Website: apple
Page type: billing-address
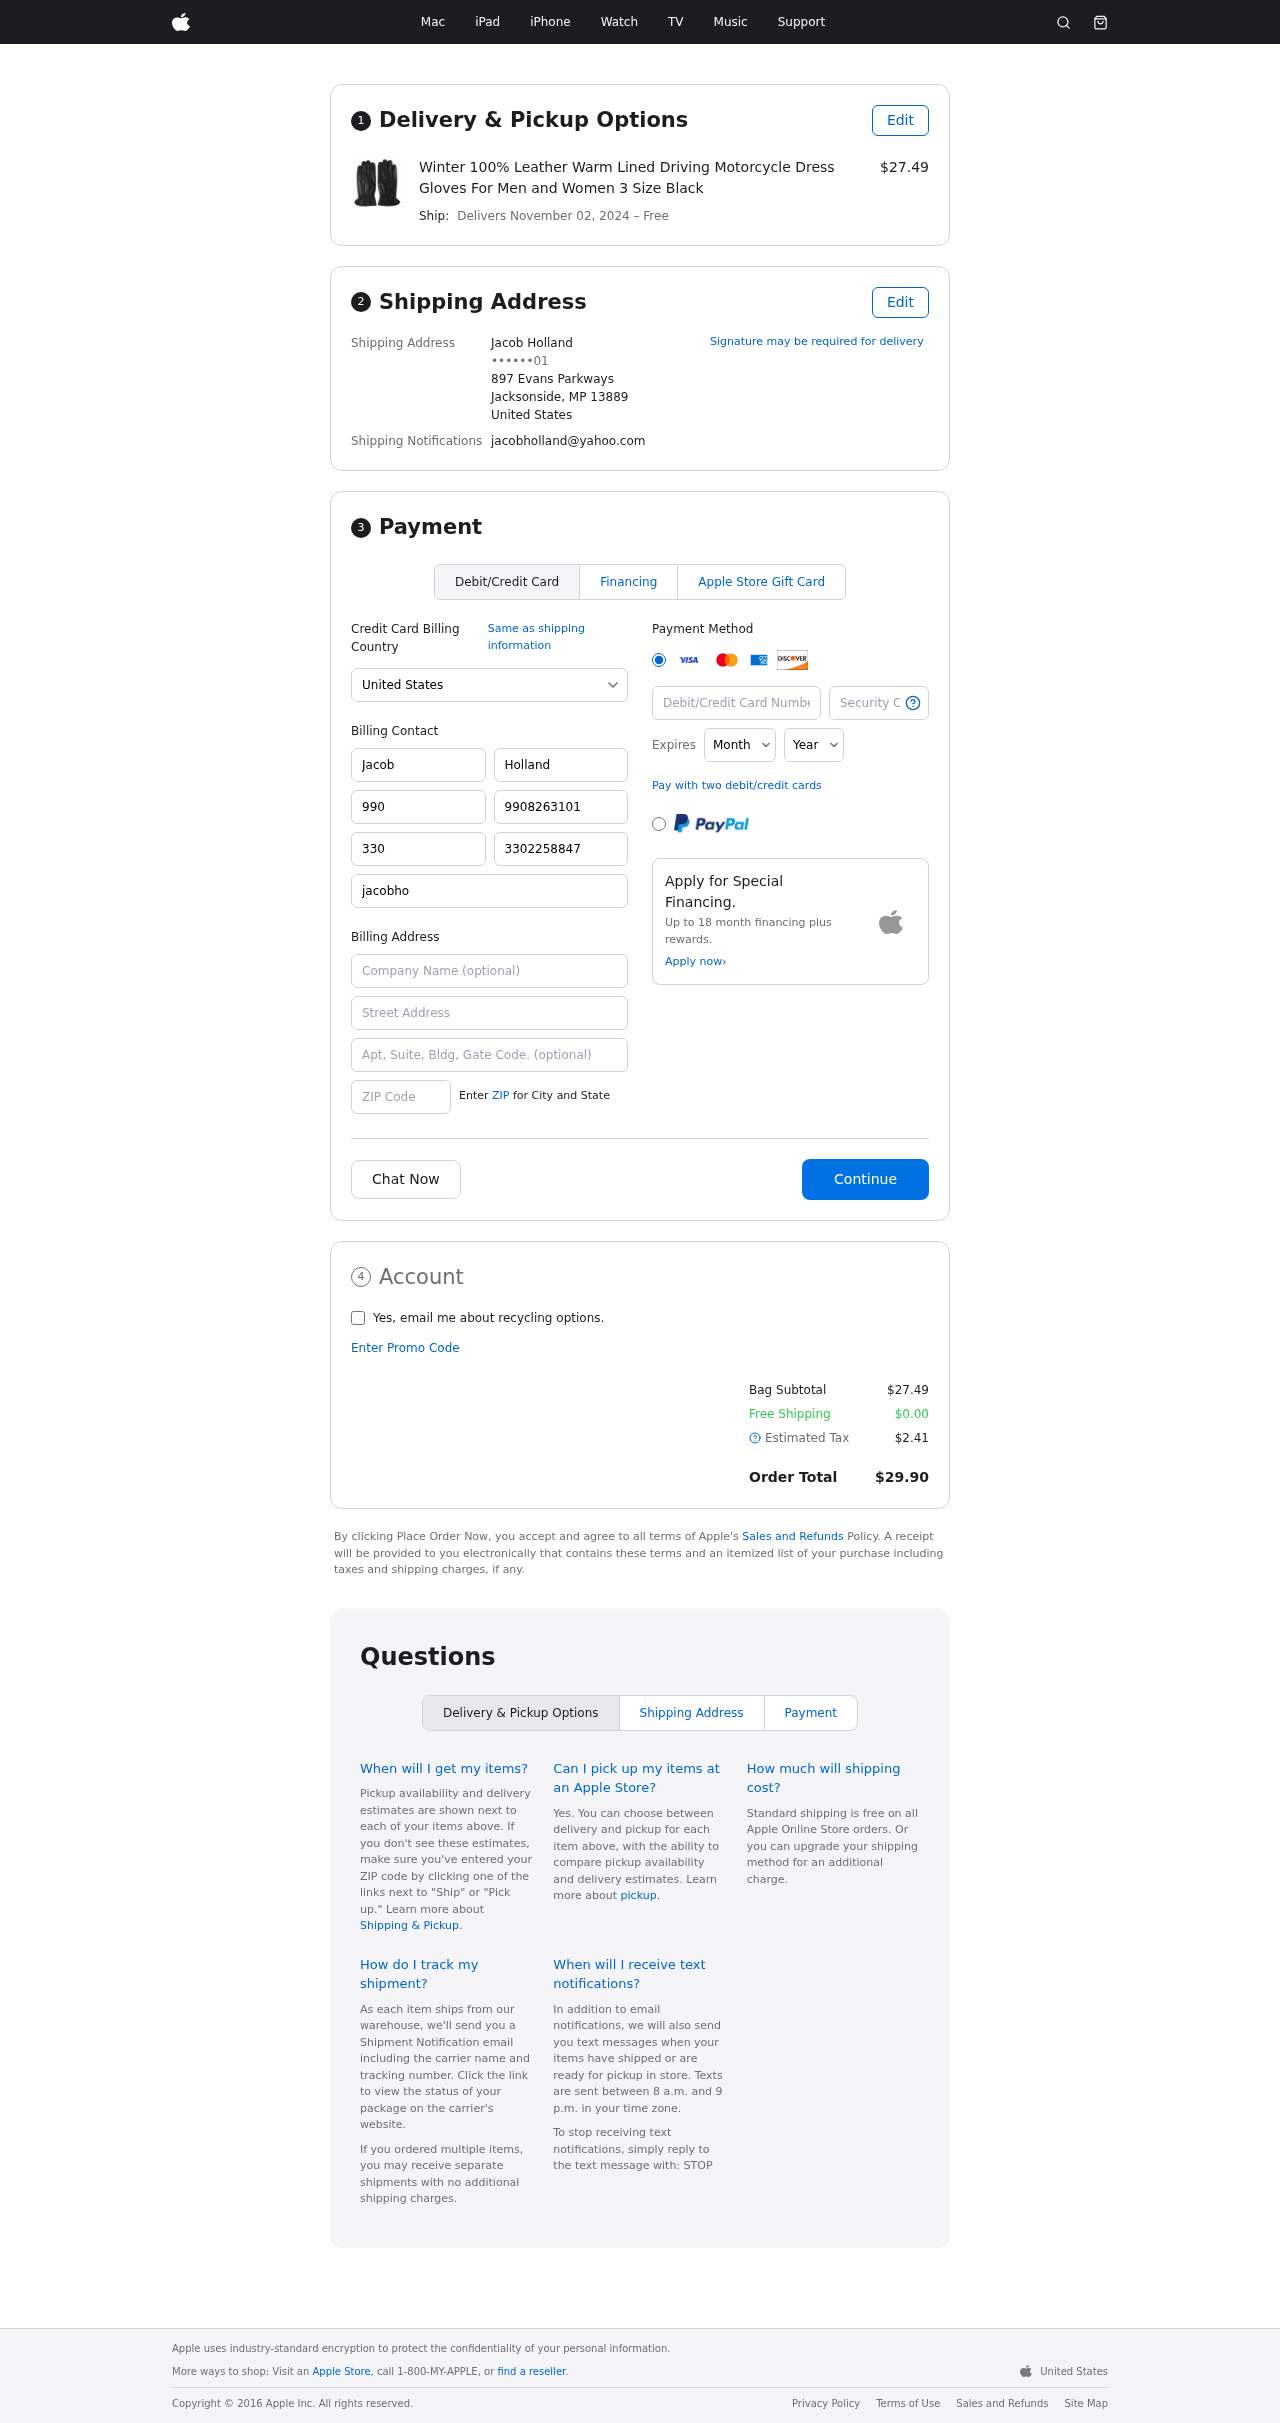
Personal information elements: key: PII_CARD_CVV
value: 065
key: PII_CARD_EXPIRY_MONTH
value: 12
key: PII_CARD_EXPIRY_YEAR
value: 27
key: PII_CARD_NUMBER
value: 2394 1442 4110 7032
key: PII_CITY_STATE_ZIP
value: Jacksonside, MP 13889
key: PII_COUNTRY
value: United States
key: PII_EMAIL
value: jacobholland@yahoo.com
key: PII_FULLNAME
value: Jacob Holland
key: PII_STREET
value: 897 Evans Parkways
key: PII_PHONE_MASKED
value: ••••••01
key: PII_BILLING_FIRSTNAME
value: Jacob
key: PII_BILLING_LASTNAME
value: Holland
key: PII_BILLING_PHONE_AREA
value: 990
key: PII_BILLING_PHONE
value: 9908263101
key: PII_BILLING_PHONE_ALT_AREA
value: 330
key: PII_BILLING_PHONE_ALT
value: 3302258847
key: PII_BILLING_EMAIL
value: jacobholland@yahoo.com
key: PII_BILLING_STREET
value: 897 Evans Parkways
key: PII_BILLING_STREET2
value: Apt. 267
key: PII_BILLING_POSTCODE
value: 13889
Product elements: key: PRODUCT1_NAME
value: Winter 100% Leather Warm Lined Driving Motorcycle Dress Gloves For Men and Women 3 Size Black
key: PRODUCT1_PRICE
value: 27.49
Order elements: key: ORDER_DELIVERY_DATE
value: November 02, 2024
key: ORDER_SUBTOTAL
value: $27.49
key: ORDER_SHIPPING_COST
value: $0.00
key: ORDER_TAX
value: $2.41
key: ORDER_TOTAL
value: $29.90